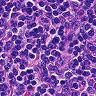
Metastatic tissue present: no